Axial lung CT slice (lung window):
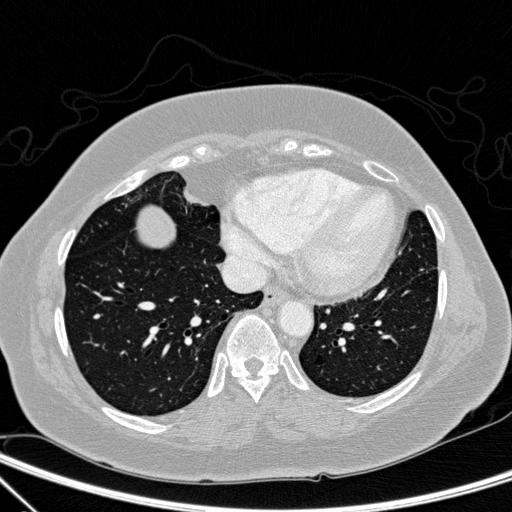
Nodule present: no